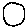
Label: circle